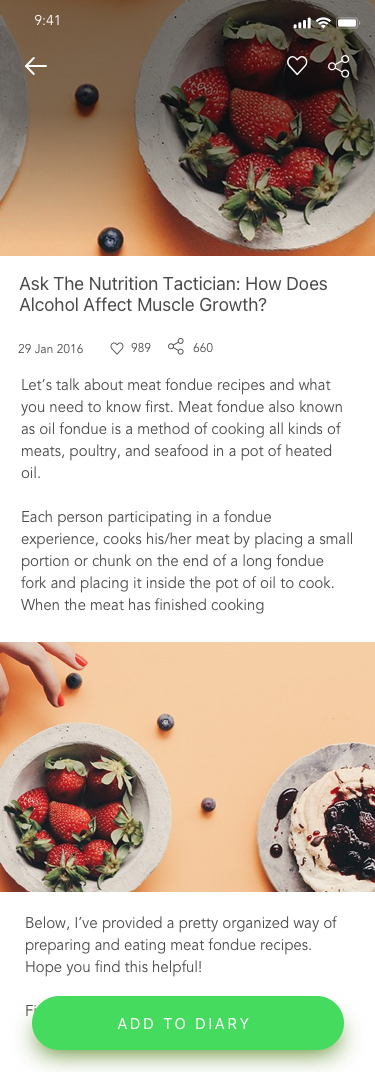
Text in this UI design:
29 Jan 2016
Ask The Nutrition Tactician: How Does Alcohol Affect Muscle Growth?
Let’s talk about meat fondue recipes and what you need to know first. Meat fondue also known as oil fondue is a method of cooking all kinds of meats, poultry, and seafood in a pot of heated oil.

Each person participating in a fondue experience, cooks his/her meat by placing a small portion or chunk on the end of a long fondue fork and placing it inside the pot of oil to cook. When the meat has finished cooking
Below, I’ve provided a pretty organized way of preparing and eating meat fondue recipes. Hope you find this helpful!

First, it’s great fun and an easy way to entertain
989
660